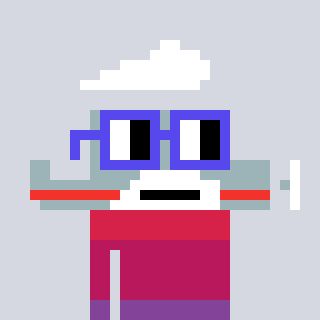
a pixel art character with square blue glasses, a plane-shaped head and a blue-colored body on a cool background